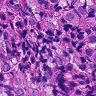
Metastatic tissue present: yes